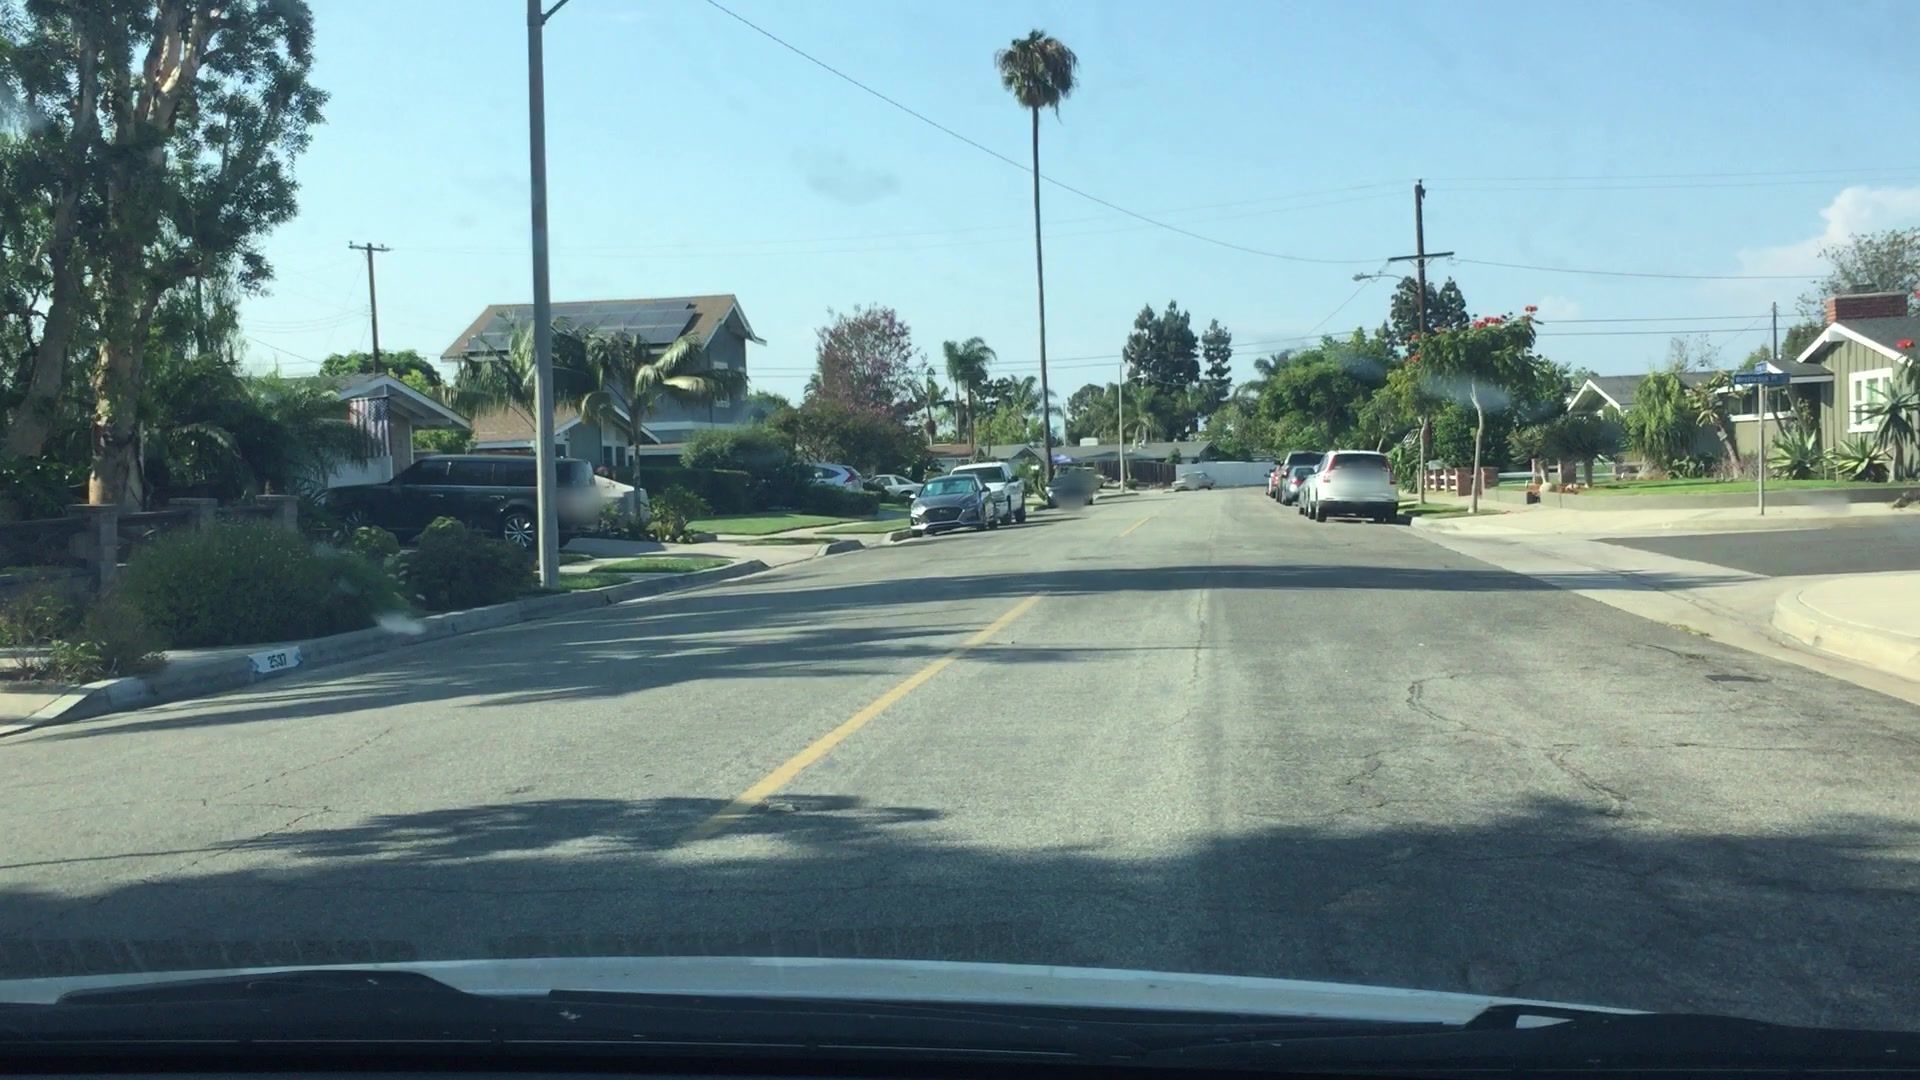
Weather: clear
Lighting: day
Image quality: good
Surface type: driving surface
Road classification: residential
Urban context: urban centre
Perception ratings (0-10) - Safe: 5.34, Lively: 4.94, Beautiful: 6.63, Boring: 5.17, Depressing: 6.57, Wealthy: 2.06